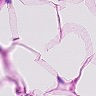
Metastatic tissue present: no